Interaction volume radius: 5 \u00c5
Interaction volume height: 50 \u00c5
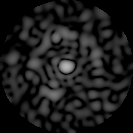
Disorder parameter: 0.8662